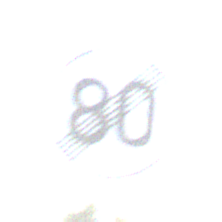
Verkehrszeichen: EndeGeschwindigkeit80
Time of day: SunriseSunset
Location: Outdoor (Nature)
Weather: PartlyCloudy
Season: NotSpecified
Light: Natural